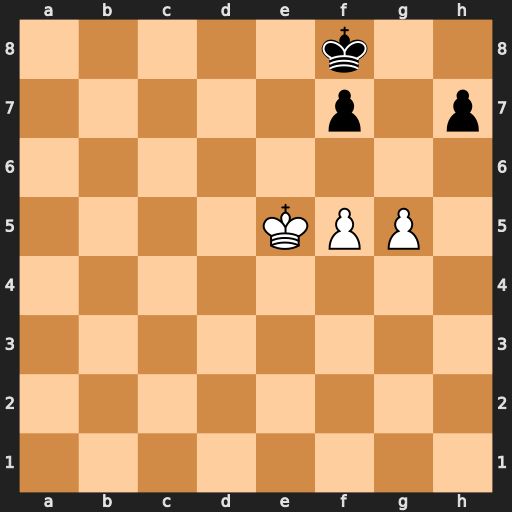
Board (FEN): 5k2/5p1p/8/4KPP1/8/8/8/8
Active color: w
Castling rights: -
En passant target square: -
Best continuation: Kf6 Kg8 Ke7